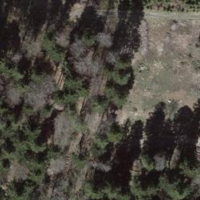
EUNIS habitat code: 43
Species observed at this site:
Campanula trachelium